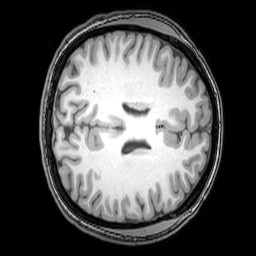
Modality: T1w
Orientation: axial
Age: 24
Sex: female
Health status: healthy
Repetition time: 0.081 s
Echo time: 0.037 s